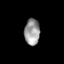
Tissue: skin
Cell type: Epithelial cells
Senescence score: 0.1351
Nuclear area (px): 393
Mean DAPI intensity: 154.392